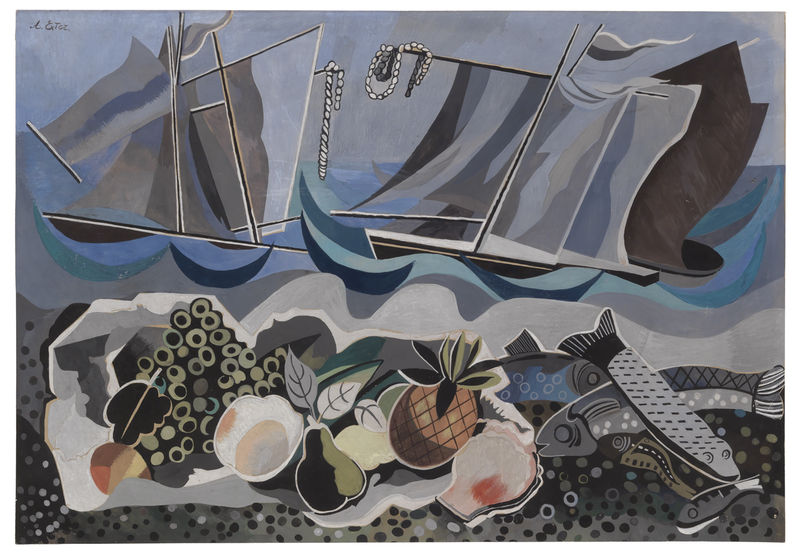
Titel: Les Fruits de la Mer, Les Fruits de la Mer
Künstler: Aleksandra Ekster (Exter)
Standort: Amherst (Massachusetts, USA)
Institution: Mead Art Museum, Amherst College
Schlagwörter: wasser, obst, boot, stilleben, blue, white, black, gouache, gray, green, grey, painting, yellow, fisch, apple, food, fruit, rocks, sky, boat, orange, sand, sea, ship, water, waves, paper, beach, boats, rope, sail, seascape, ananas, abstract, grape, peach, still life, leaves, fish, ships, cubism, paint, grapes, land, sailing, sails, biblical, pineapple, fishes, vegetables, pear, cool, commodities, waterscape, ropes, roap, flish, sai, papya, papaya, eel